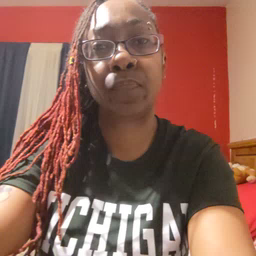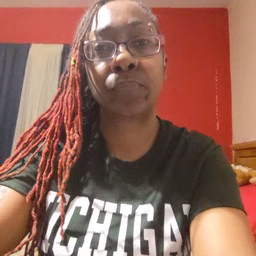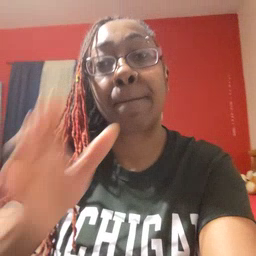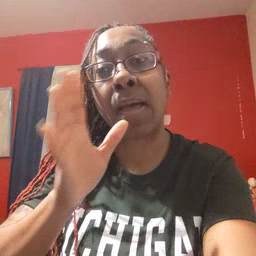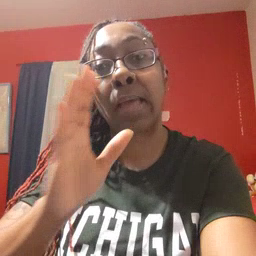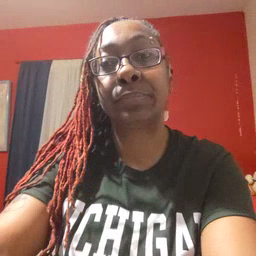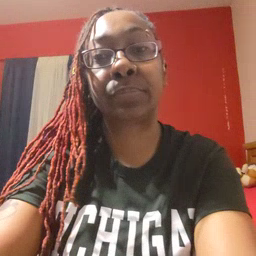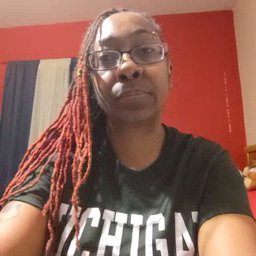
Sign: mom